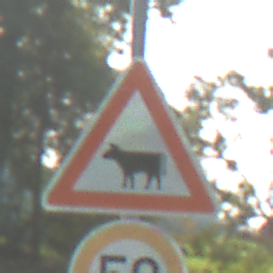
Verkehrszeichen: ViehtriebRechts
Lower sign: Geschwindigkeit50
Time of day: MorningAfternoon
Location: Outdoor (Suburban)
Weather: PartlyCloudy
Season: NotSpecified
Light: Natural